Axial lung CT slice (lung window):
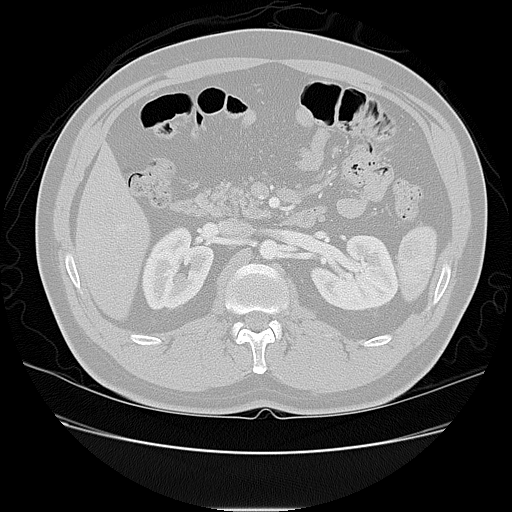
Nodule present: no